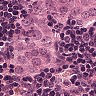
Metastatic tissue present: yes